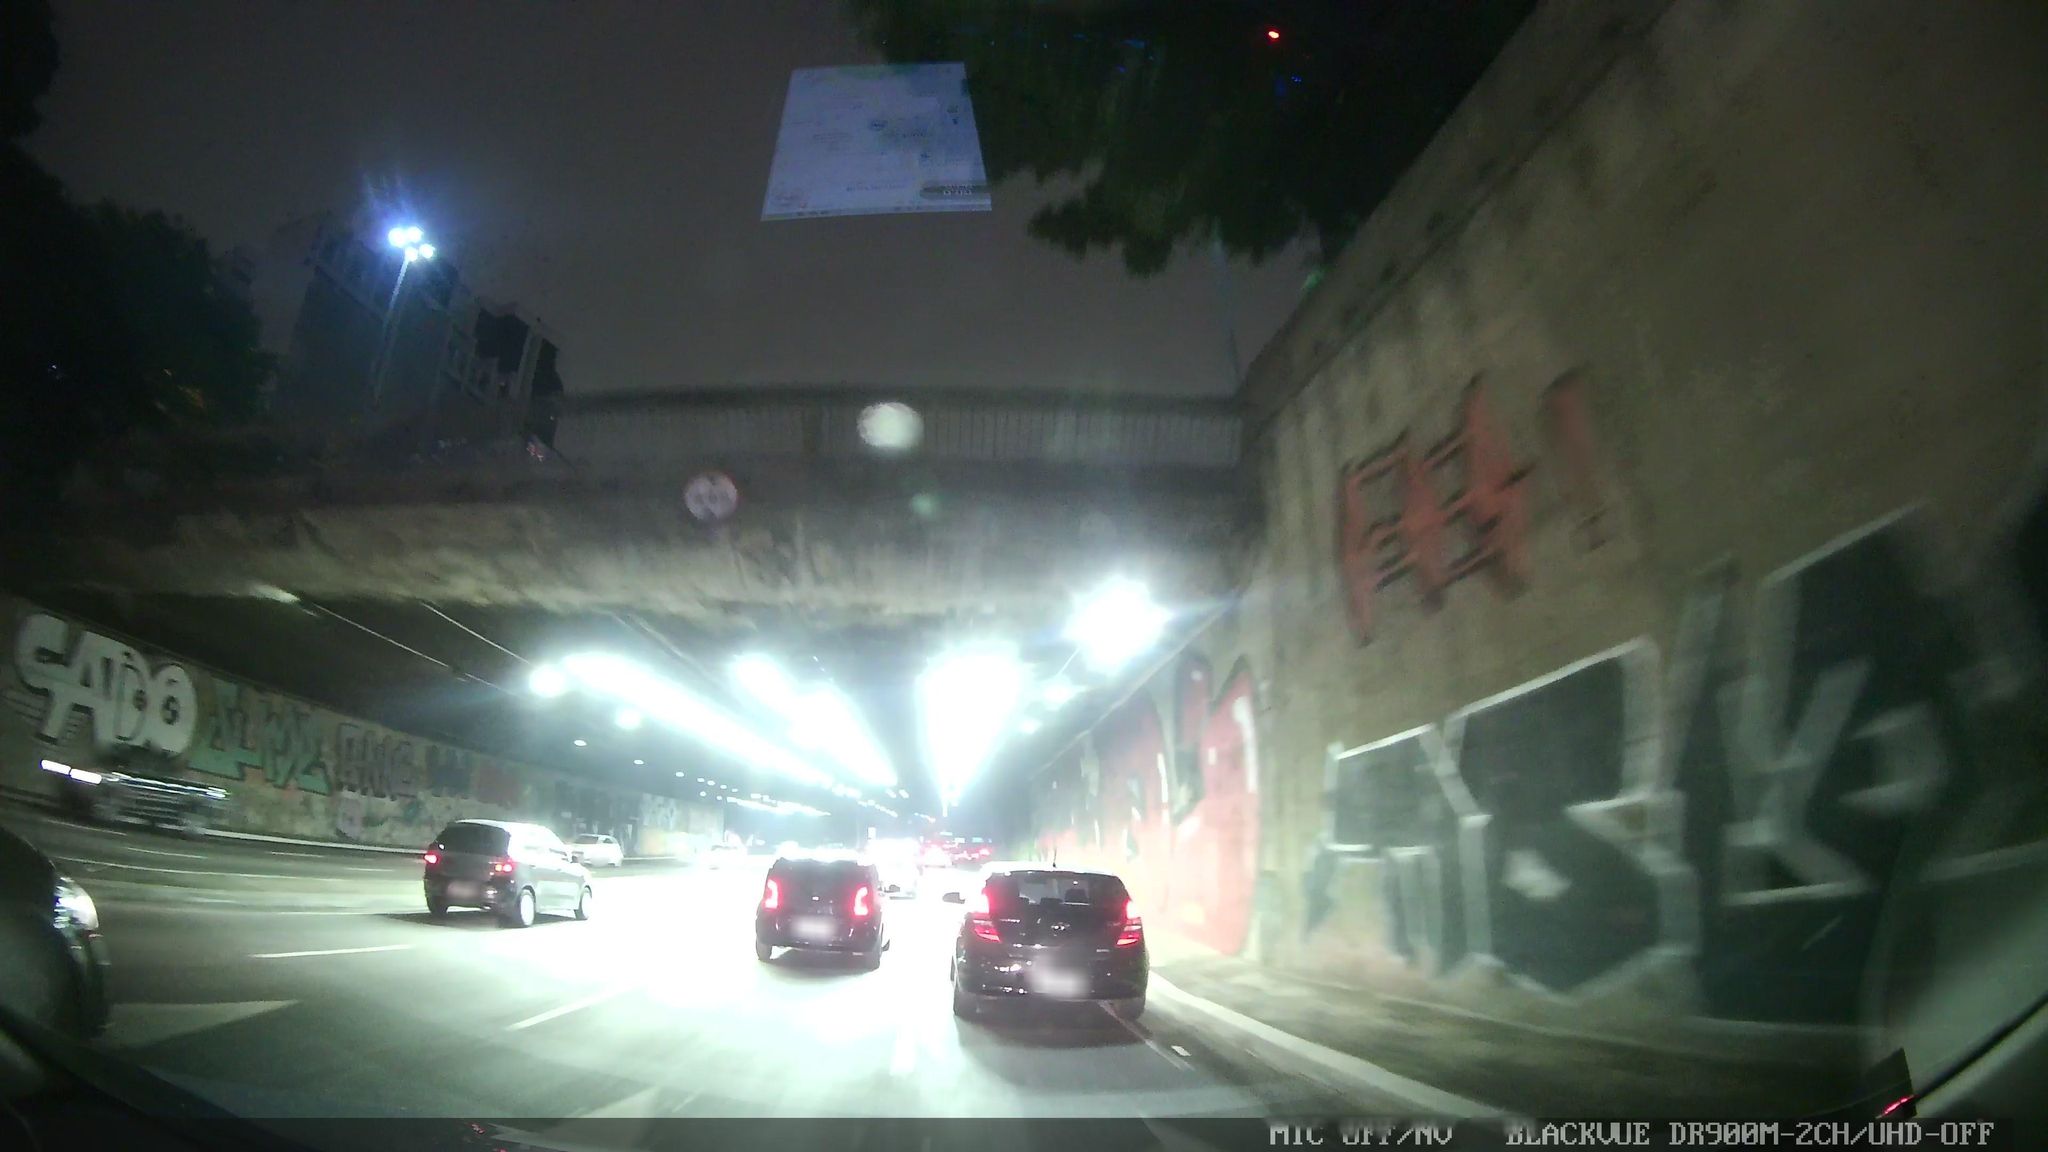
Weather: clear
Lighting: night
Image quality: slightly poor
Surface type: driving surface
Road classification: trunk
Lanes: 4, 5
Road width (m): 5.0
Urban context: urban centre
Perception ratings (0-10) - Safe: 0.11, Lively: 2.79, Beautiful: 3.1, Boring: 4.05, Depressing: 3.86, Wealthy: 4.24